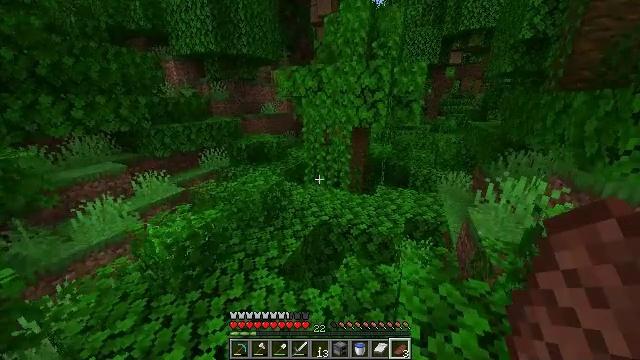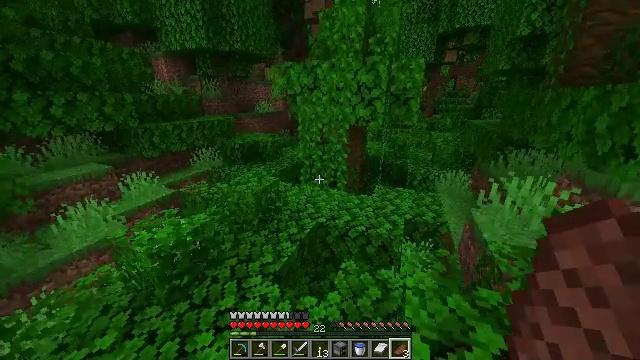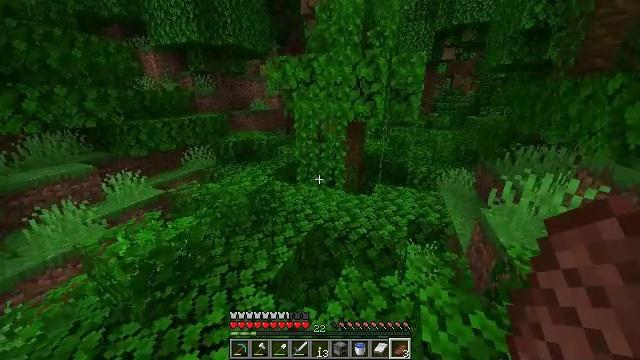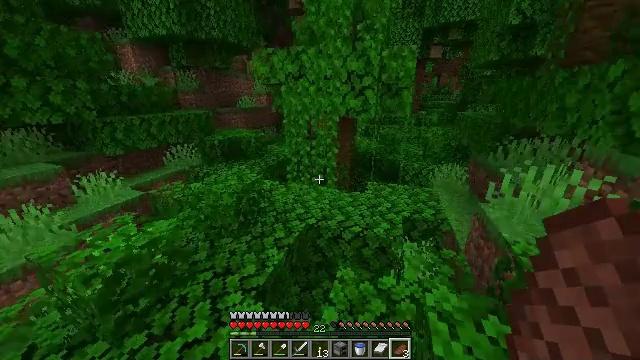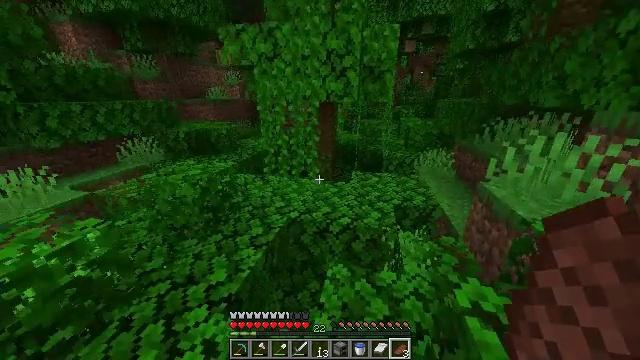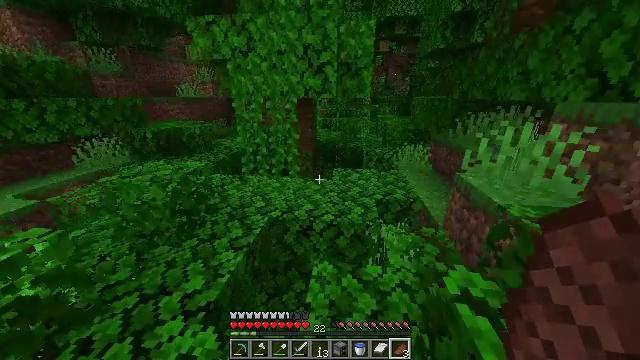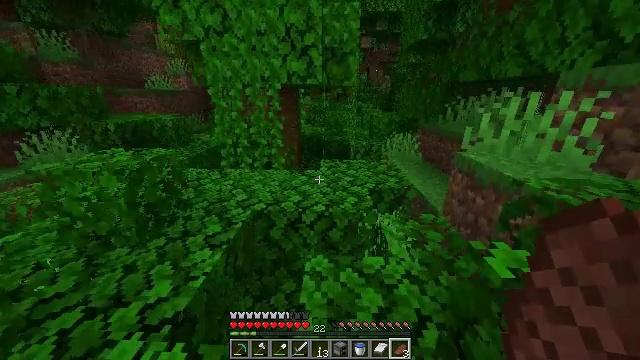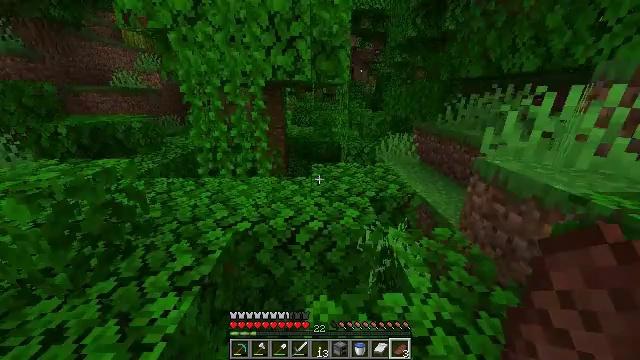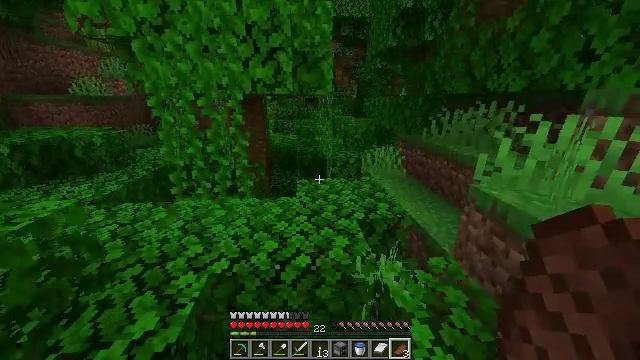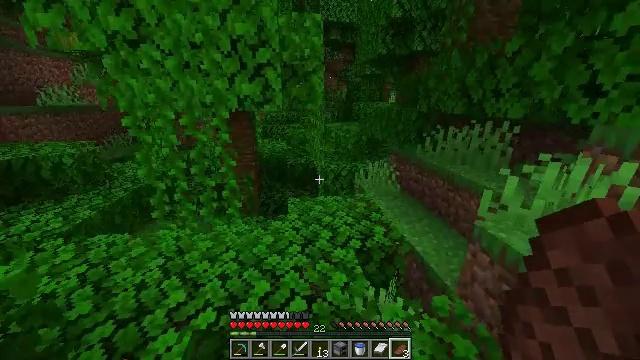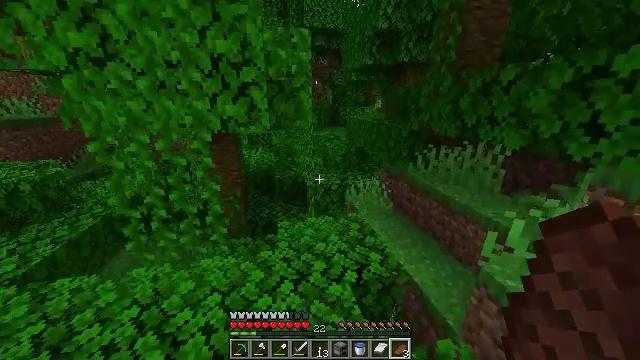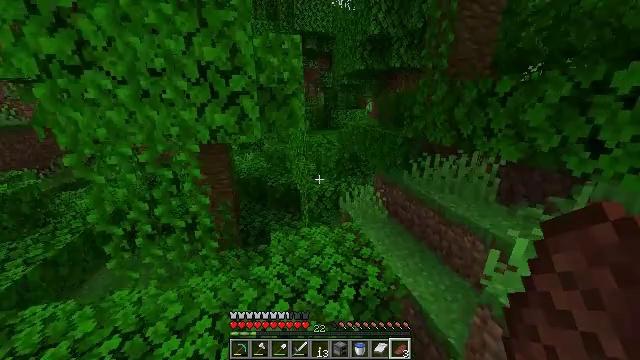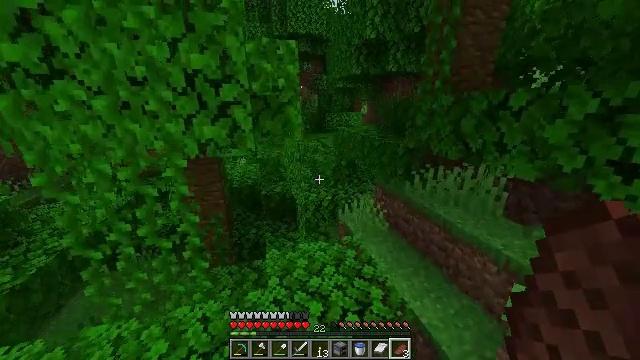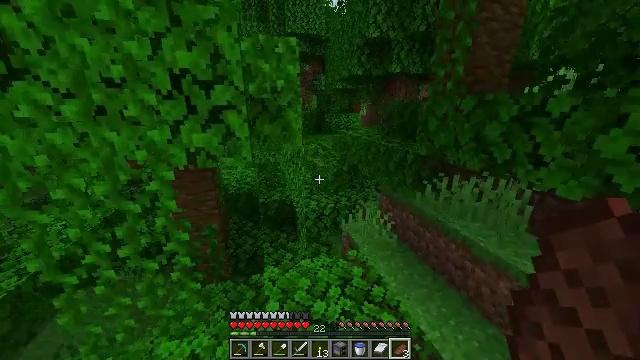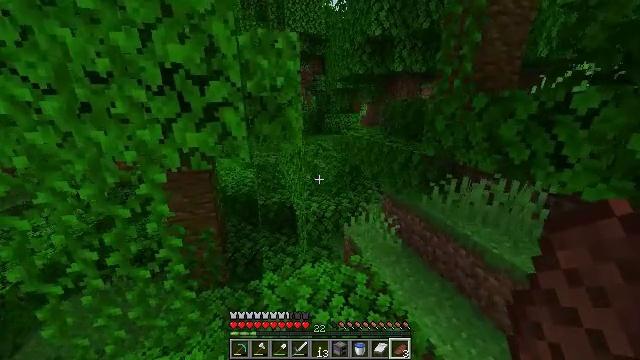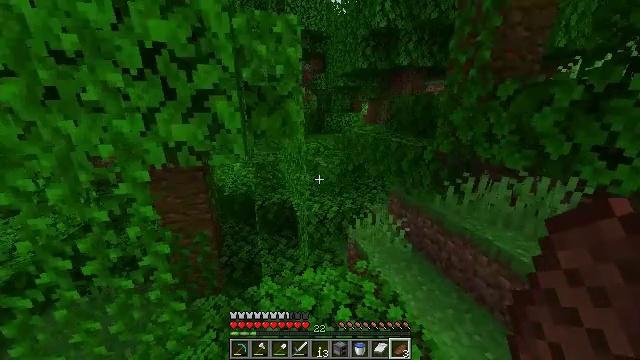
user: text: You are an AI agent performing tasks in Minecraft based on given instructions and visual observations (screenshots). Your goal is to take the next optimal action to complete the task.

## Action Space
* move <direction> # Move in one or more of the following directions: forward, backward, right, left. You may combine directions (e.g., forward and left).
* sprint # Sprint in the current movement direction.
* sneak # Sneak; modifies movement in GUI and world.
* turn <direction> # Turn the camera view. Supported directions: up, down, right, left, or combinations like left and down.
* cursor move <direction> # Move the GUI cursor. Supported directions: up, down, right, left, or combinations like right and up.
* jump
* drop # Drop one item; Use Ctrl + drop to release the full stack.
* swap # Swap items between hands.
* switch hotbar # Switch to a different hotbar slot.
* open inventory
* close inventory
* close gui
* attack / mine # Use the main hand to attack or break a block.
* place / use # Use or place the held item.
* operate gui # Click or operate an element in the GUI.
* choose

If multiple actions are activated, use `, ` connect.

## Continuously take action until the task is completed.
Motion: motion action
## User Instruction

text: Harvest melon from the farm.
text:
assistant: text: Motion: move forward, sprint, turn right
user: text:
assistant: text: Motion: move forward, sprint
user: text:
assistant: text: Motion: move forward, sprint, turn right
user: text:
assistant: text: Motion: move forward, sprint, turn right
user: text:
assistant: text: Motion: move forward, sprint, turn right
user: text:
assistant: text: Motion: move forward, sprint, turn right
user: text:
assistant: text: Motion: move forward, sprint, turn right
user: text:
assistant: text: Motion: move forward, sprint, turn right, jump
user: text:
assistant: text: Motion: move forward, sprint, turn right, jump
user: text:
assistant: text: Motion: move forward, sprint, turn right, jump
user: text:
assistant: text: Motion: move forward, sprint, turn right, jump
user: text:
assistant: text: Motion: move forward, sprint, turn right
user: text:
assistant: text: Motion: move forward, sprint
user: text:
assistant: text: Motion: move forward, sprint
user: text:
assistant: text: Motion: move forward and move right, sprint
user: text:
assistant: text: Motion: move forward and move right, sprint
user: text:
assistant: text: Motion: move forward and move right, sprint, turn left
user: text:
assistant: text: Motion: move forward and move right, sprint, turn left
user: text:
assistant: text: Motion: move forward and move right, sprint, turn left
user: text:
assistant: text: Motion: move forward and move right, sprint, turn left
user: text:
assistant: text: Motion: move forward and move right, sprint
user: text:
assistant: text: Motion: move forward, sprint
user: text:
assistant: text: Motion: move forward, sprint
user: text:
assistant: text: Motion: move forward, sprint
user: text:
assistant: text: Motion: move forward, sprint
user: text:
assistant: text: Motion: move forward, sprint
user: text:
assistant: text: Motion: move forward, sprint
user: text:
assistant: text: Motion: move forward, sprint
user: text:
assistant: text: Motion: move forward, sprint, jump
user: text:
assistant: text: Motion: move forward, sprint, jump